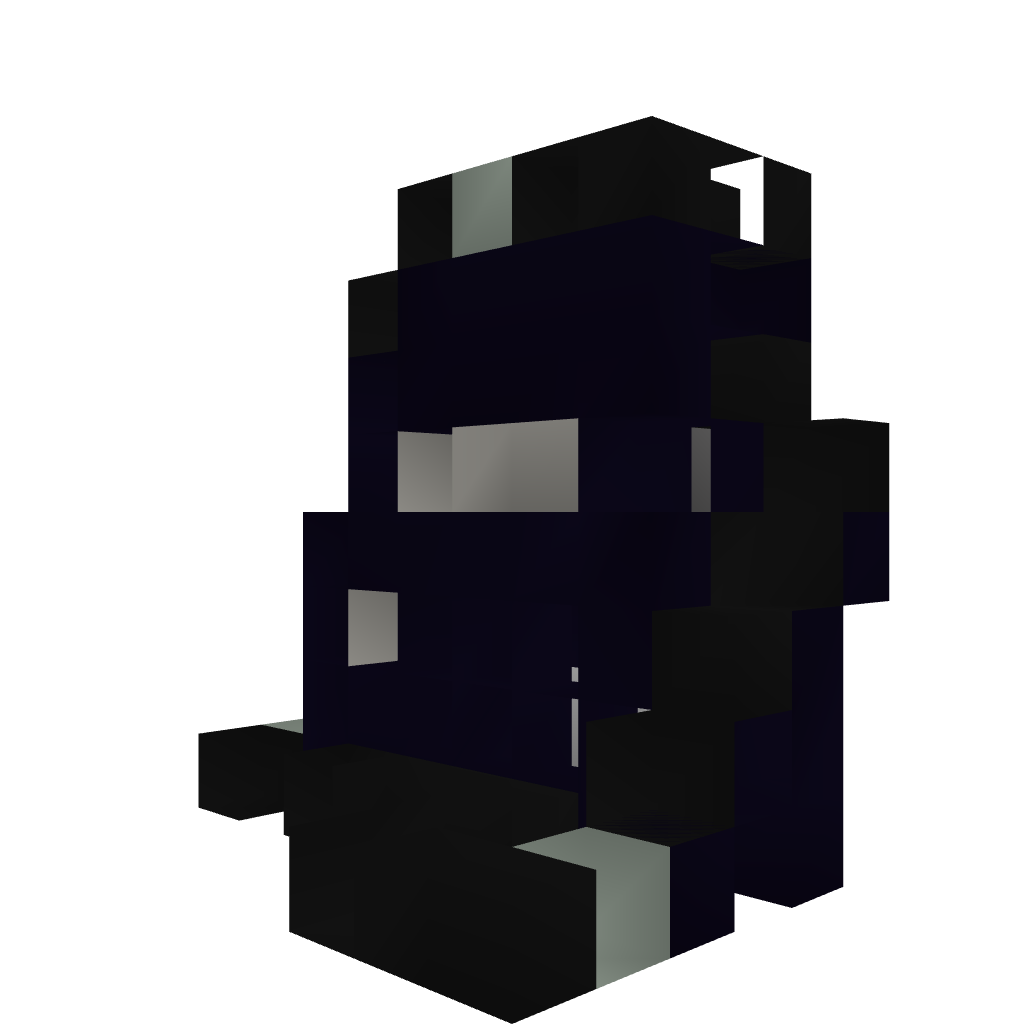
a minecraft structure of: Dispenser Cannon MK 1